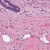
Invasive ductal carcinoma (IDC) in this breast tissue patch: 0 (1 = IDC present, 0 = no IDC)